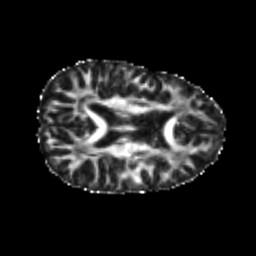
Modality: FA
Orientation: axial
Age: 25
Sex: female
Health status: healthy
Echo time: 0.074 s